一年级 · 算术

$\square \bigcirc \square=\square$ (本)
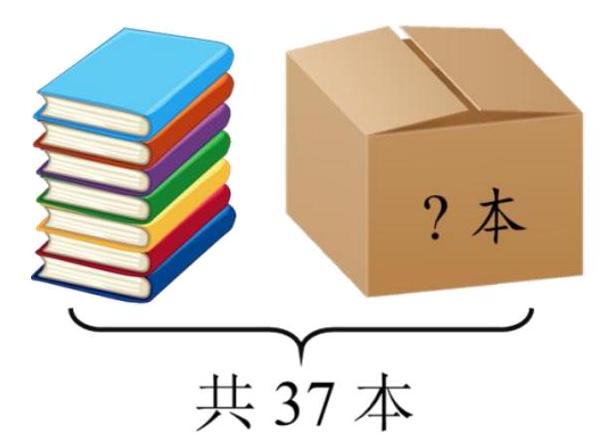
答案: 详解$37-7=30$ (本)